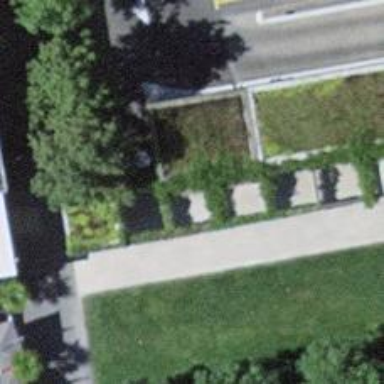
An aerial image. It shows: Brown bench.